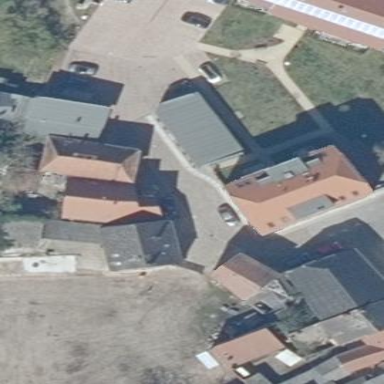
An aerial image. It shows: Building with half-hipped roof made of grey roof tiles.